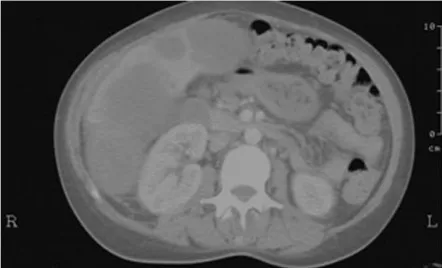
(C) CT scan of the abdomen showing no changes in liver metastasis with significant clearing of gastric wall thickening.
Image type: radiology (ct)